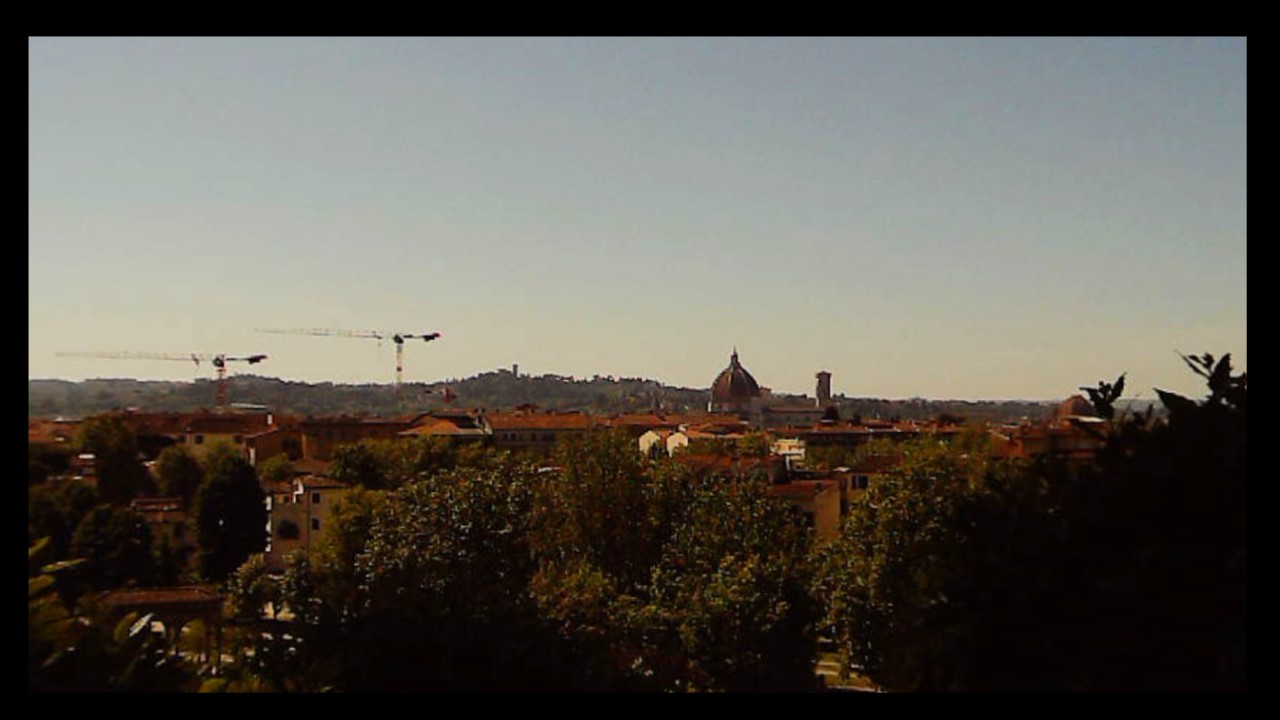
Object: Betafpv air75